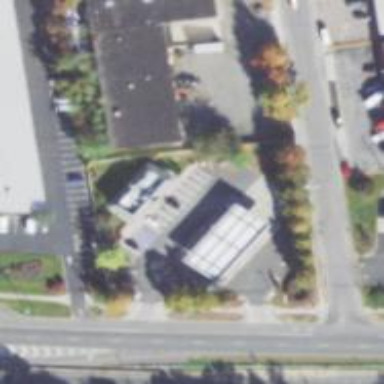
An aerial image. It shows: Convenience shop.